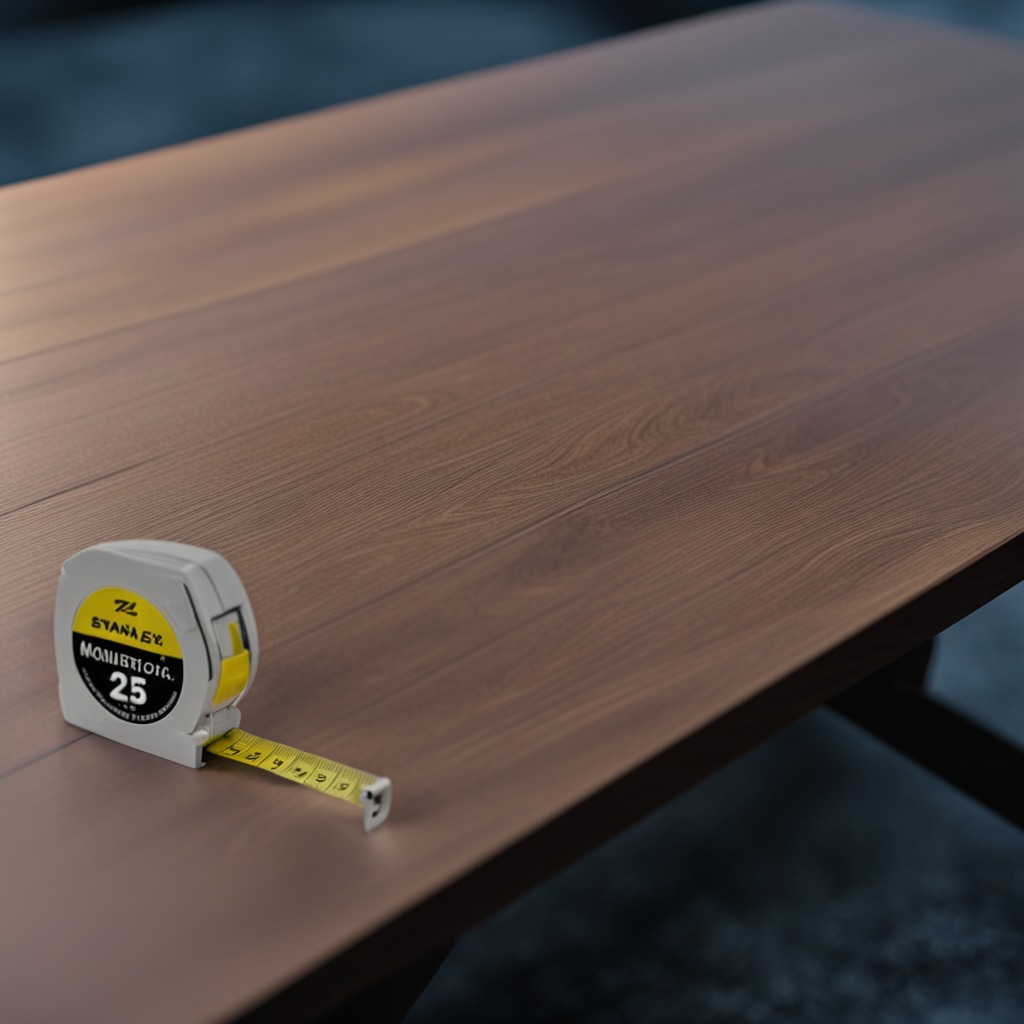
A measuring tape is lying on the old table.